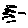
Label: zigzag